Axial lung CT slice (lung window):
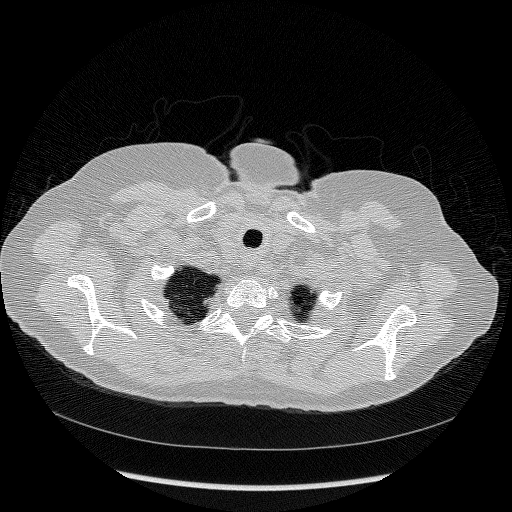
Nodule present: no